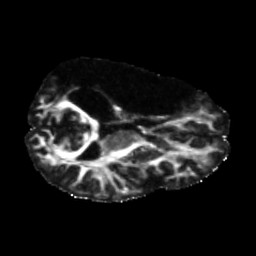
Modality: FA
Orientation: axial
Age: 40
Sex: male
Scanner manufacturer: siemens
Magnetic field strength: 3 T
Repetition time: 5.47 s
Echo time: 0.0854 s